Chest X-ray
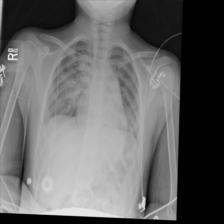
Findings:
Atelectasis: negative
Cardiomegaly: negative
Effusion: negative
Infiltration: negative
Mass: negative
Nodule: negative
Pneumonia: negative
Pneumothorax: negative
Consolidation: negative
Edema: negative
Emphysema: negative
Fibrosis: negative
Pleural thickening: negative
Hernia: negative